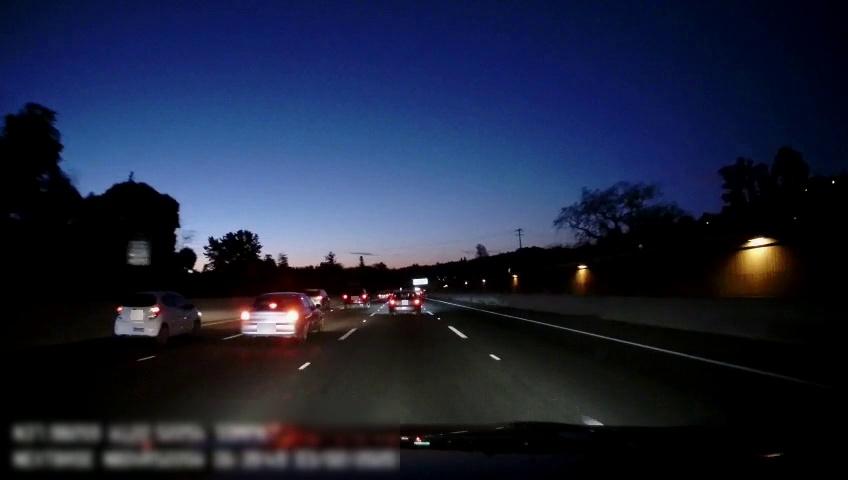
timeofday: Night
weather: Other
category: Drivable Space
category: Vehicles | Car
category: Vehicles | Car
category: Vehicles | SUV
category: Vehicles | SUV
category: Vehicles | Car
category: Vehicles | Car
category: Lanes | Alternate Lane
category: Lanes | Alternate Lane
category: Lanes | Current Lane
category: Lanes | Current Lane
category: Lanes | Alternate Lane
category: Traffic | Signs
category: Traffic | Signs